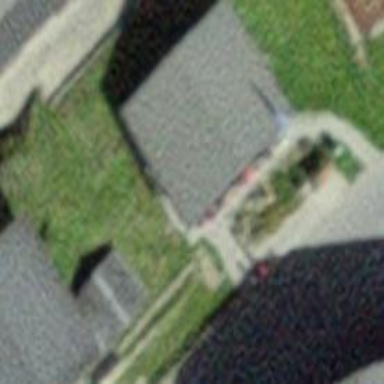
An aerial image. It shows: Post box.